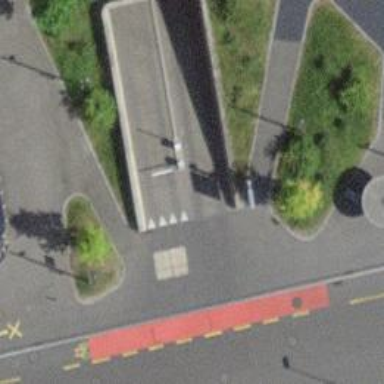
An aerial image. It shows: Lift gate barrier.